Question: Normally when you look software on <URL> you can find information regarding the version numbers of a product and what the differences are between versions.
In the JET Wikipedia page I found the corresponding MS Access version and expected to find the corresponding JET engine version number...but it was not there, instead a there is dash!

Scanning the text of the article a bit I find that:
> "Jet has been included in every version of Windows from Windows 2000 to
Windows 7...Access 2003 relied on the Jet
engine component of the operating system for its data storage and
query processing."
- <URL>
At this point I'm not certain if the versions of Windows 2000-7 includes the Windows Server versions as well.
And if it does include them, then what version of JET would MS Access use on Windows Server 2003 Enterprise Edition SP2?
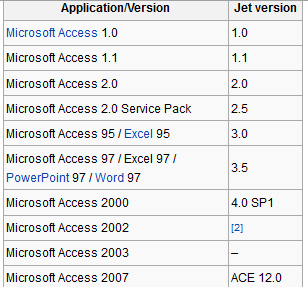
Answer: '''
Msjet40.dll Jet 4.0 release level
version
4.0.2927.4 Service Pack 3 (SP3)
4.0.3714.7 Service Pack 4 (SP4)
4.0.4431.1 or
4.0.4431.3 Service Pack 5 (SP5)
4.0.6218.0 Service Pack 6 (SP6)
4.0.6807.0 Service Pack 6 (SP6) shipped only with Windows Server 2003
4.0.7328.0 Service Pack 7 (SP7)
4.0.8015.0 Service Pack 8 (SP8)
4.0.8618.0 Windows XP SP2 and Security Bulletin MS04-014
4.0.9025.0 Windows Server 2003 SP1 and Update Rollup 1 for Windows 2000 SP4
4.0.9505.0 Windows Server 2003 SP2
4.0.9511.0 Windows XP SP3 and Security Bulletin MS08-028
4.0.9635.0 Windows Vista
4.0.9704.0 Windows Vista SP1 and Windows Server 2008
'''
<URL>